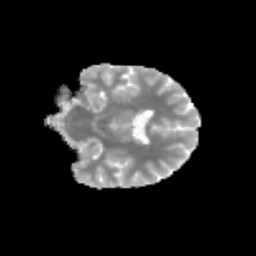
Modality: MD
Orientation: coronal
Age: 11
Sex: female
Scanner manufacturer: siemens
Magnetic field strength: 3 T
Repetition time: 3.8 s
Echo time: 0.07 s